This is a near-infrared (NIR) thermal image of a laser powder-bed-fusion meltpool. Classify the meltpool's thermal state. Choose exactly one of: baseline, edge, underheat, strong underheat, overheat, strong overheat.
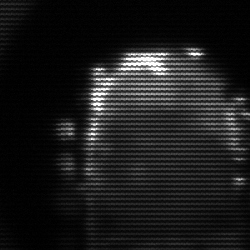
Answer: baseline